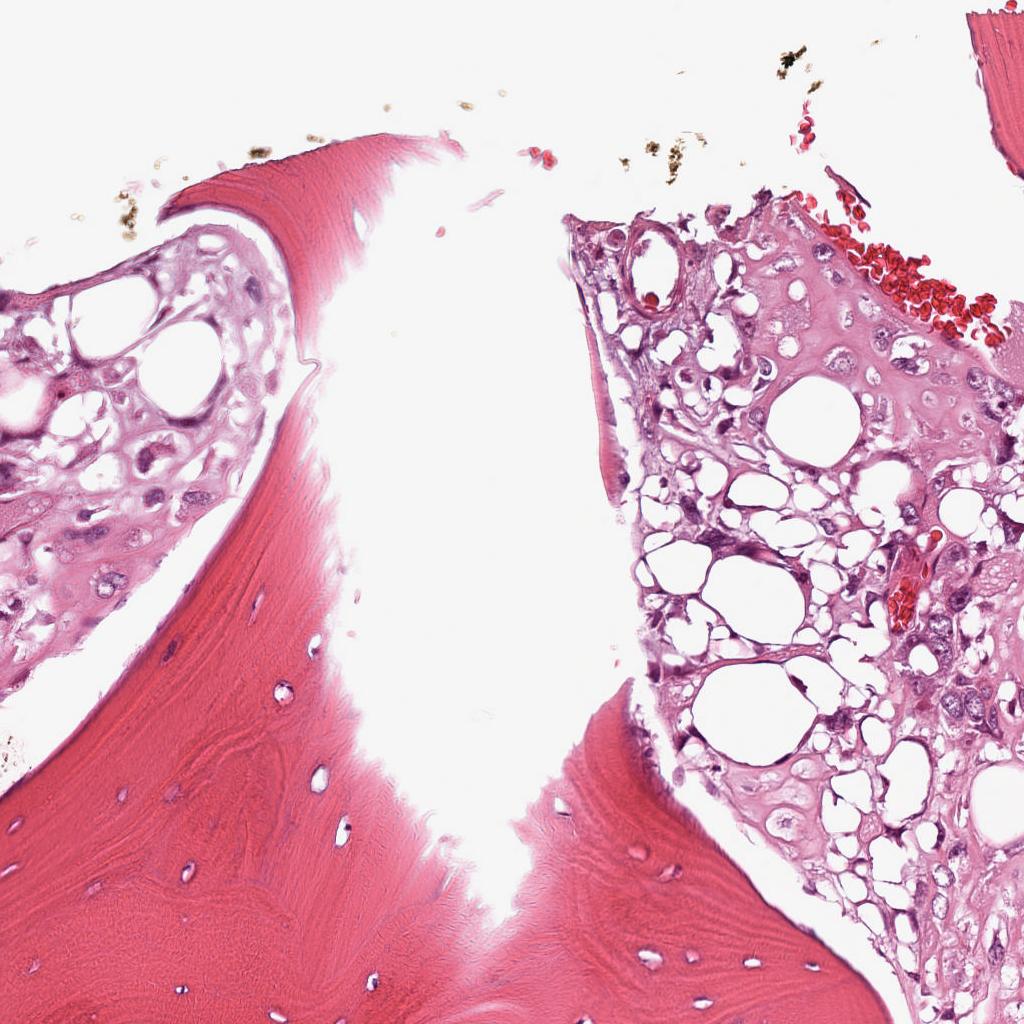
Label: Viable